Question: I'm trying to 'see' the source code for an interactive ebook (.epub) that I have on my ipad and it is running fine on Ibooks app.
What I did is changing the ebook's file extention .epub to .zip and unzipping it.
The problem is that whenever i try to open the files inside the epub folder they are completely messed up:

where is the problem?
(The book I tested with is on itunes store "the wind and the sun")
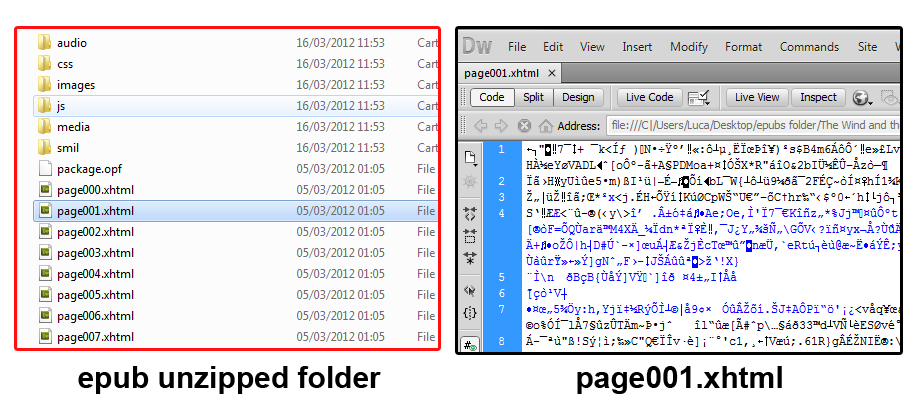
Answer: The book is encrypted using <URL>.